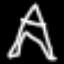
Label: The Eiffel Tower